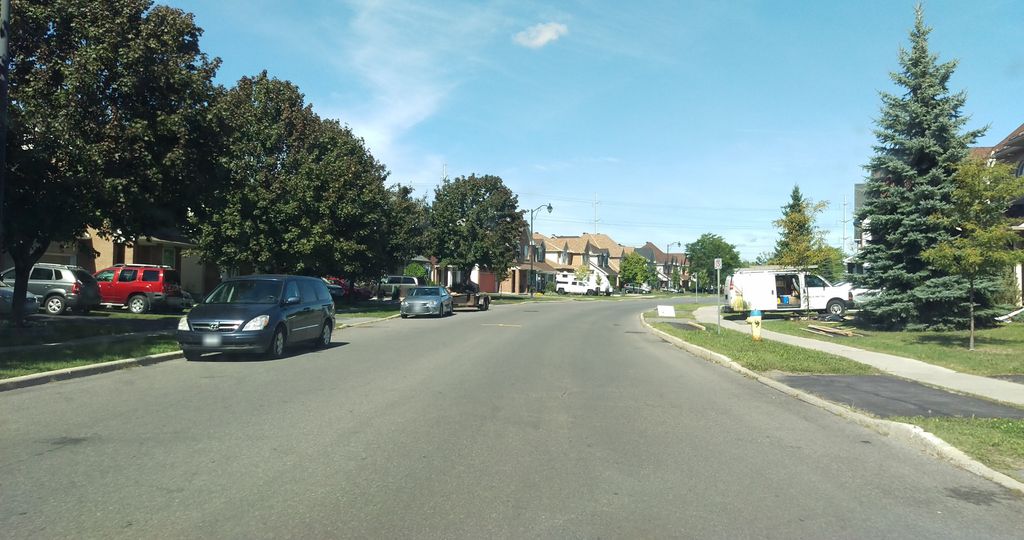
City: ottawa-gatineau